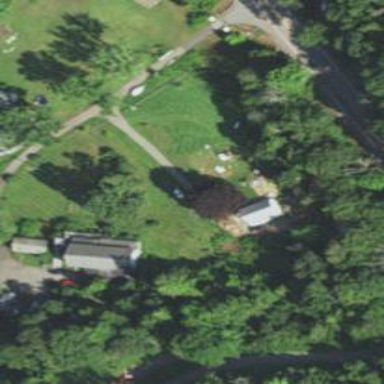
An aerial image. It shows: Residential driveway designated as service road.